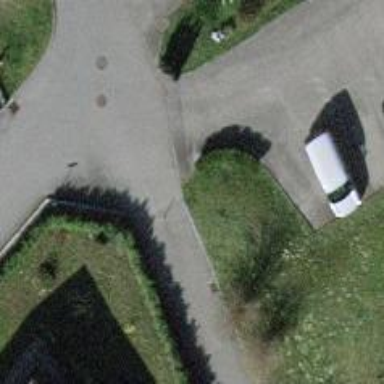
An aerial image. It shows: Bollard barrier.